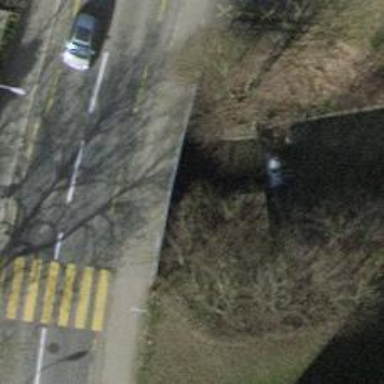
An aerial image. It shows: Sidewalk bridge over footway.